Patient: sex F, age 58
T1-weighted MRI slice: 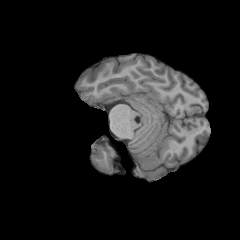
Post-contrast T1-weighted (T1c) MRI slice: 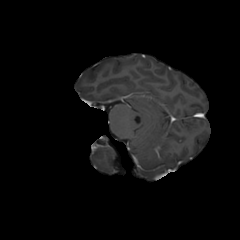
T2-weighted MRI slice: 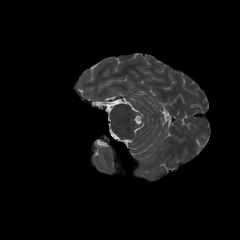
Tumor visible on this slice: no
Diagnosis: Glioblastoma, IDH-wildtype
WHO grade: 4